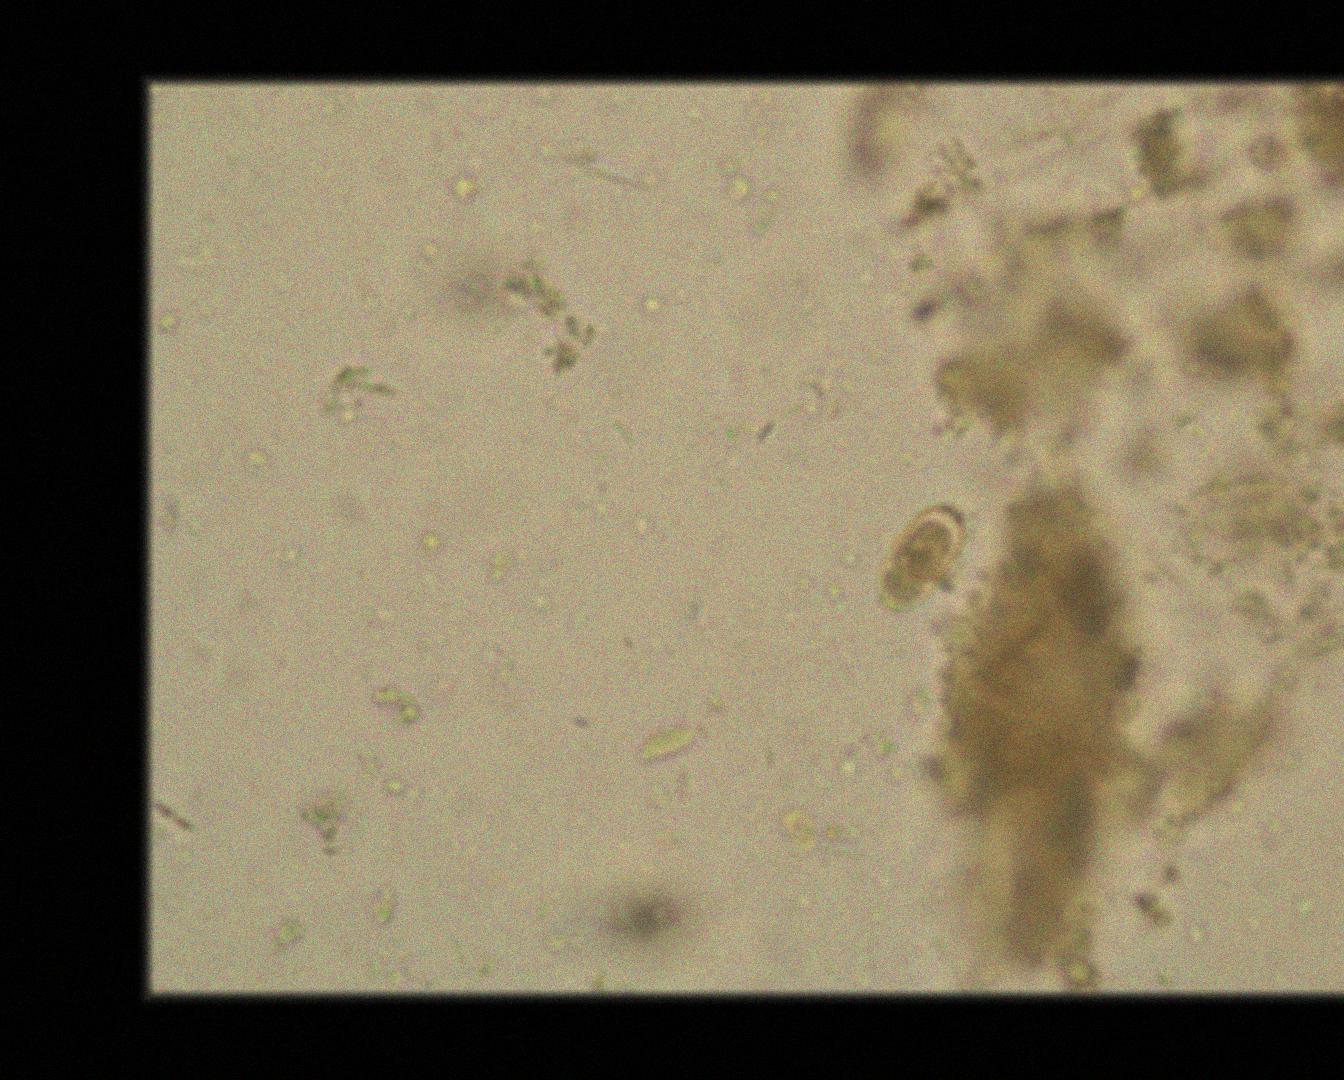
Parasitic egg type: Capillaria philippinensis